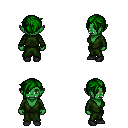
a pixel art fantasy rpg character, female body template, orc, green skin, green robe, magenta pants, green pixie cut hairstyle, black shoes, four views (front, back, left, right), 2x2 character sprite sheet, small pixel art, hard edges, no anti-aliasing